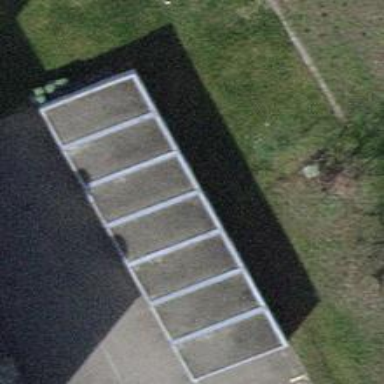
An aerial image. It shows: Group of garages.